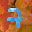
Label: 7